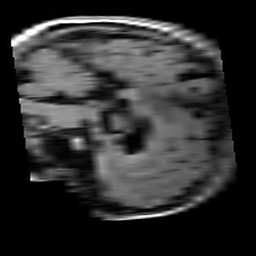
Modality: T1w
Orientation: sagittal
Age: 22
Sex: female
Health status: healthy
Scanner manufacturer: siemens
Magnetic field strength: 3 T
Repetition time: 4.1 s
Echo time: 0.0085 s